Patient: sex F, age 31
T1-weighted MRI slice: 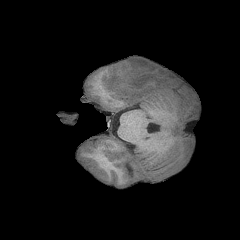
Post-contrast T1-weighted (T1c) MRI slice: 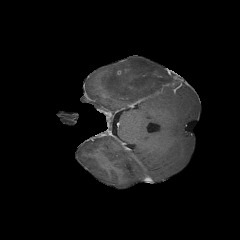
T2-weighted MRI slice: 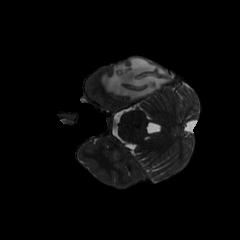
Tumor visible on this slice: yes
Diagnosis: Glioblastoma, IDH-wildtype
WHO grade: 4